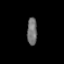
Tissue: prostate
Cell type: Myeloid cells
Senescence score: 0.7218
Nuclear area (px): 266
Mean DAPI intensity: 114.737